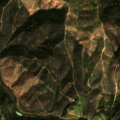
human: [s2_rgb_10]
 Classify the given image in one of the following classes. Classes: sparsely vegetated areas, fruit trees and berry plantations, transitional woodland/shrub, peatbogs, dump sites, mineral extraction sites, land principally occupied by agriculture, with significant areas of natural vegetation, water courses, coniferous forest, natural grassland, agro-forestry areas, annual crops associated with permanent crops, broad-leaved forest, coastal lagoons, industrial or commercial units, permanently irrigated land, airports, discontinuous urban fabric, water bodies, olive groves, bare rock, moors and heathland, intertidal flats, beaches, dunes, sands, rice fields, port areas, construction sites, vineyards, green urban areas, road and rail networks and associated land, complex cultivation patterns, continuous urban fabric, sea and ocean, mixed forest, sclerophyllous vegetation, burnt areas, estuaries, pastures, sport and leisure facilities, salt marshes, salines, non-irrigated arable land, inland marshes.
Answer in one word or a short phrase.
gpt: land principally occupied by agriculture, with significant areas of natural vegetation, broad-leaved forest, transitional woodland/shrub